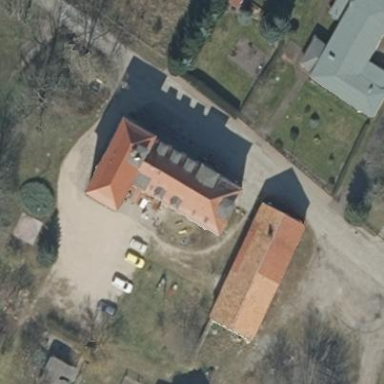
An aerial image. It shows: Building with gabled roof. The roof is red and oriented along the building.